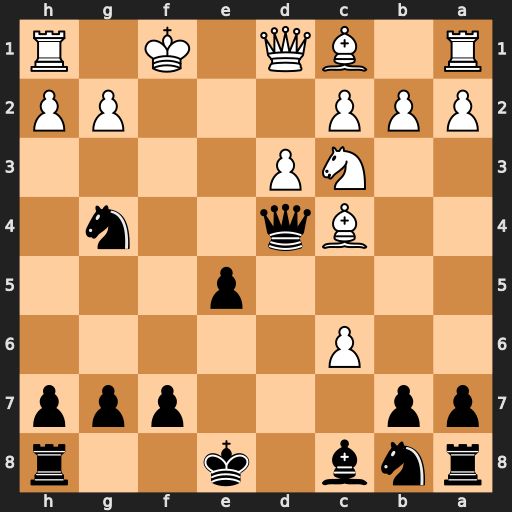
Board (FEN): rnb1k2r/pp3ppp/2P5/4p3/2Bq2n1/2NP4/PPP3PP/R1BQ1K1R
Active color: b
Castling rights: kq
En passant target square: -
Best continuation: Qf2#